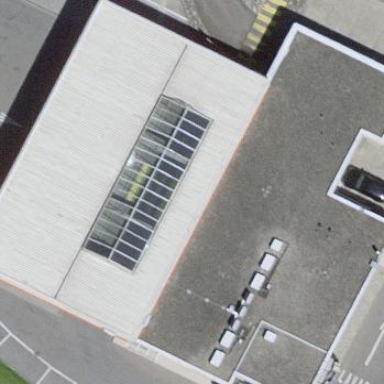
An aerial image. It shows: Fuel station with flat roof.